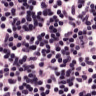
Metastatic tissue present: no